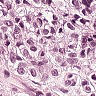
Metastatic tissue present: yes